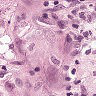
Metastatic tissue present: yes